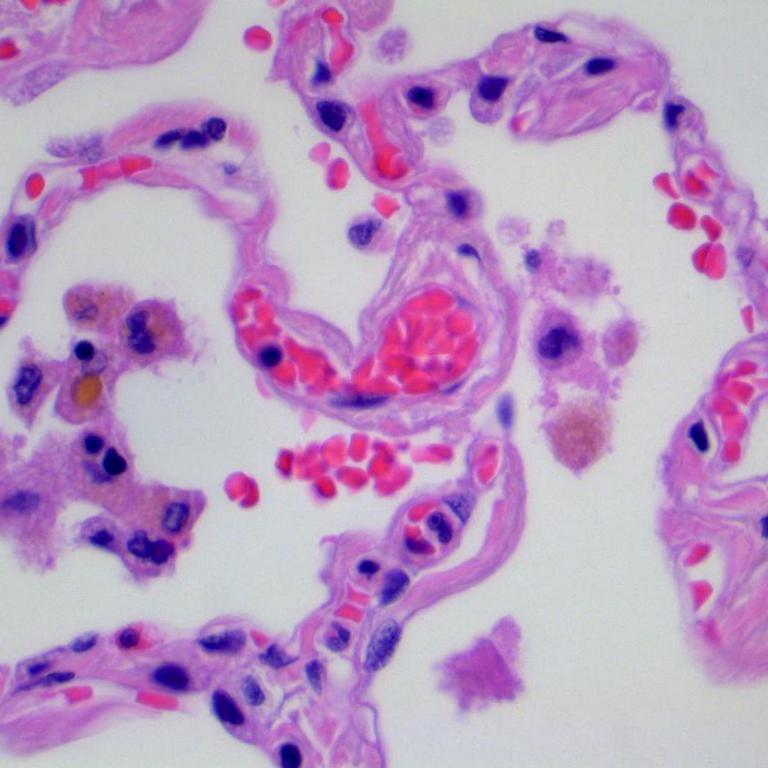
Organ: lung
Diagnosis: benign